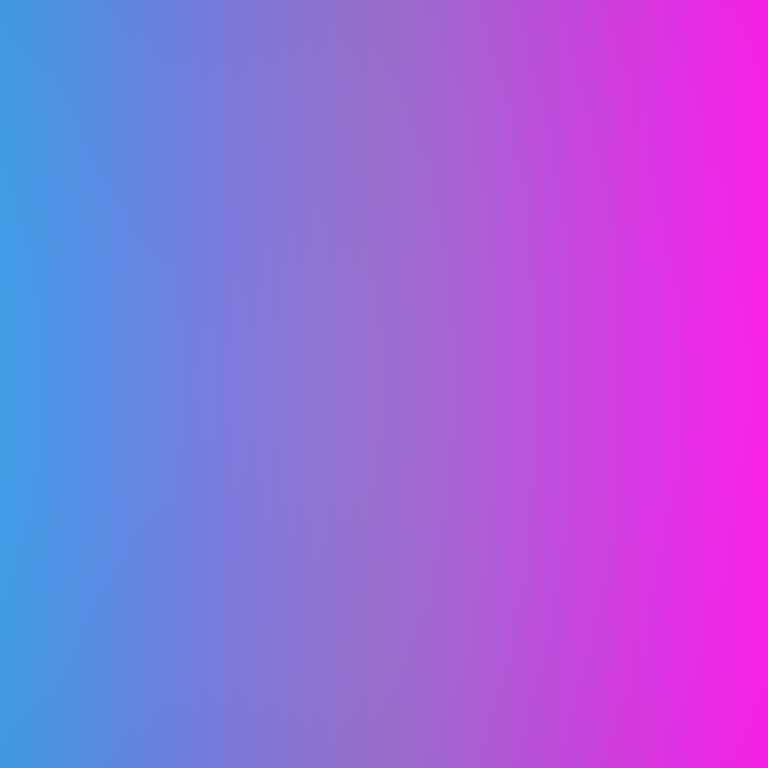
Abstract light effect, smooth gradient from soft blue to vibrant pink, dreamy atmosphere, diffuse glow, no room, no furniture, no objects.